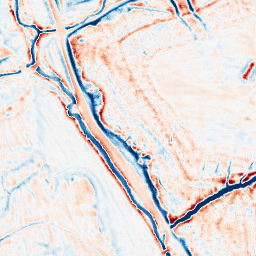
Category: edge_preserving
Decomposition family: bilateral
Decomposition parameters: d: 15
sigma_color: 75
sigma_space: 150
Upsampling method: fft_zeropad
Upsampling parameters: scale: 4
Upsampling scale: 4